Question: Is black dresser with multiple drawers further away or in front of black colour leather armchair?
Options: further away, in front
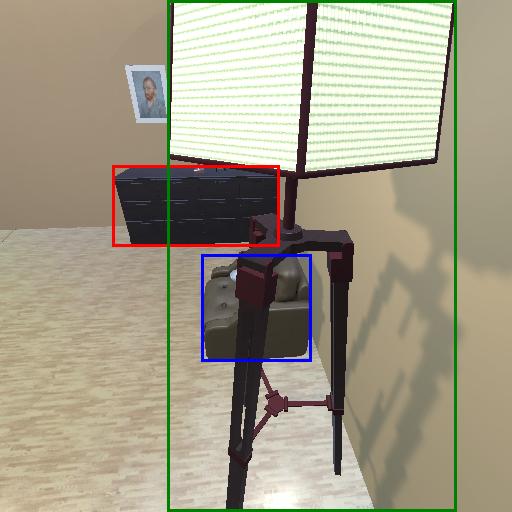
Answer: further away